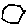
Label: hexagon